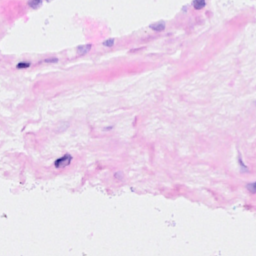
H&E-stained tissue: Breast